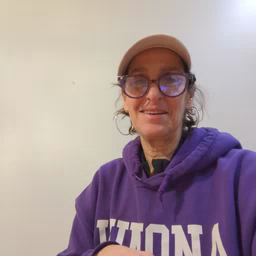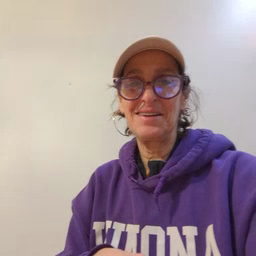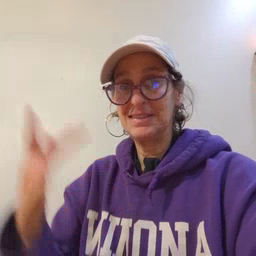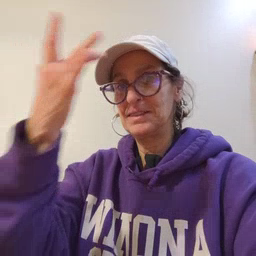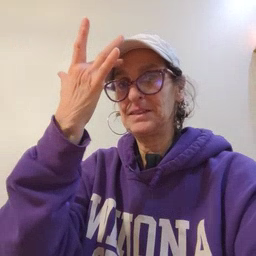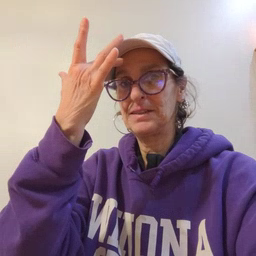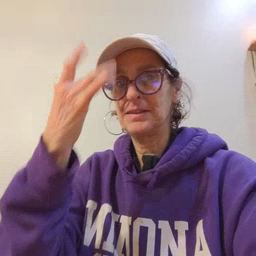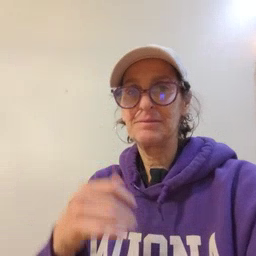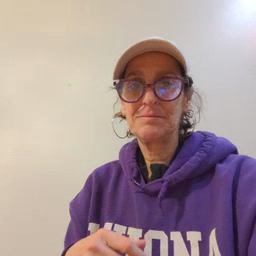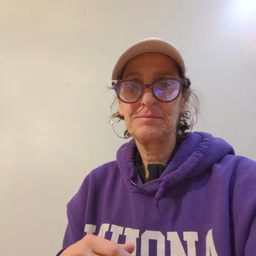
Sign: sick